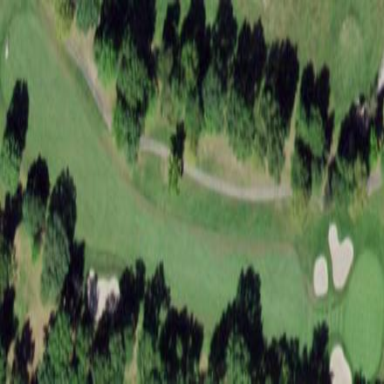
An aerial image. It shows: Golf fairway surrounded by grass.